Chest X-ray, PA view. Patient: 32 years old, sex F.
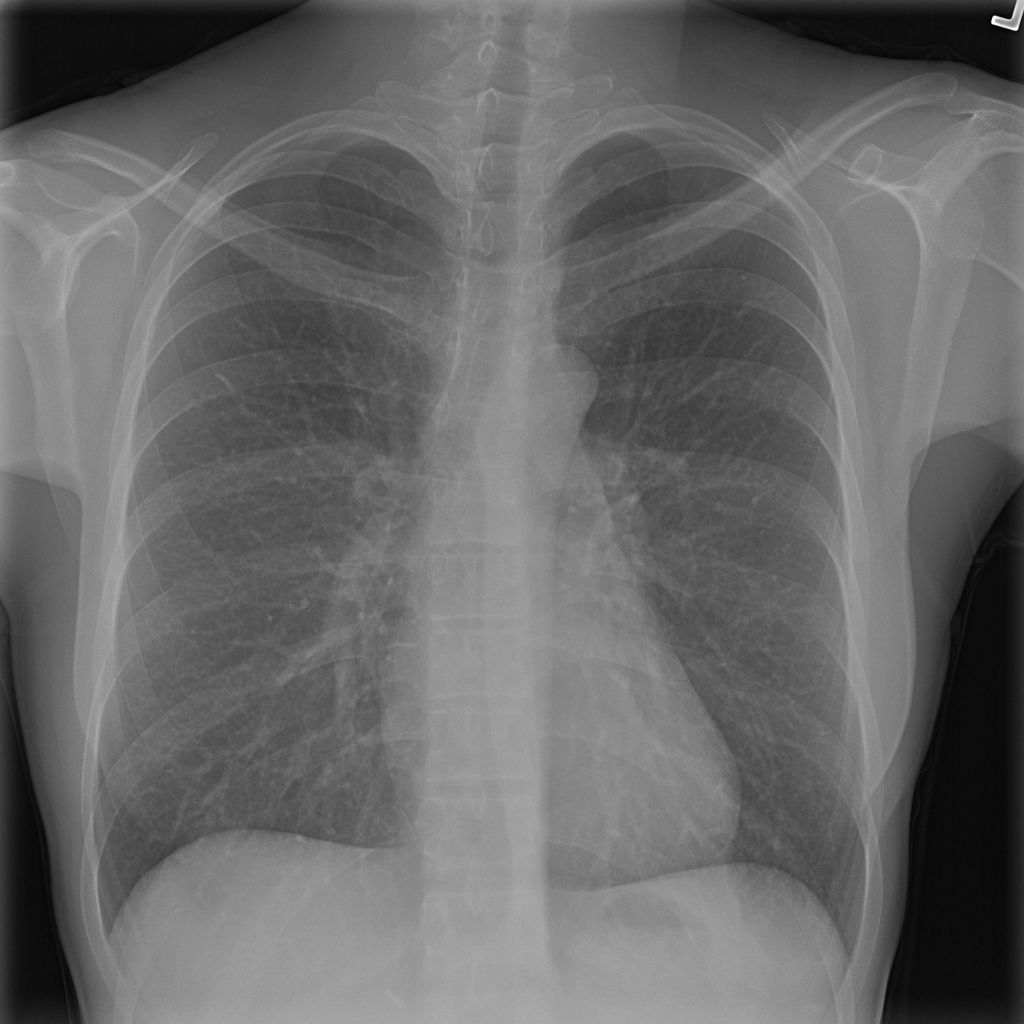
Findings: Effusion